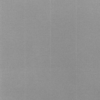
Label: dusty